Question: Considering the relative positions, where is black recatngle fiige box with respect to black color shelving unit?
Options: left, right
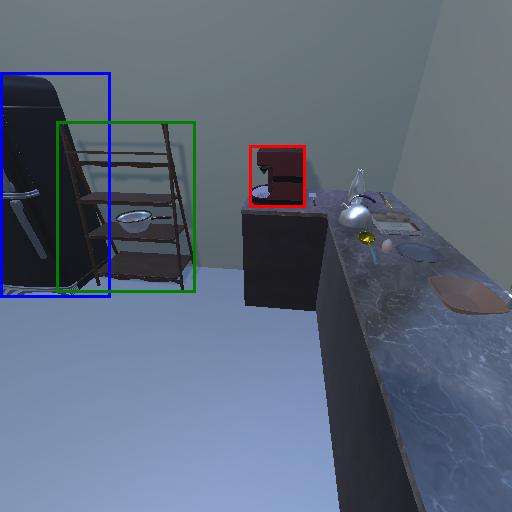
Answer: left